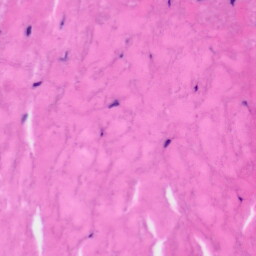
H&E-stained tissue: Tonsil